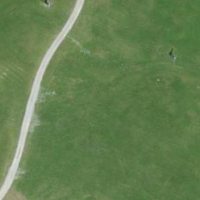
EUNIS habitat code: 24
Species observed at this site:
Milvus milvus
Pyrrhocorax graculus